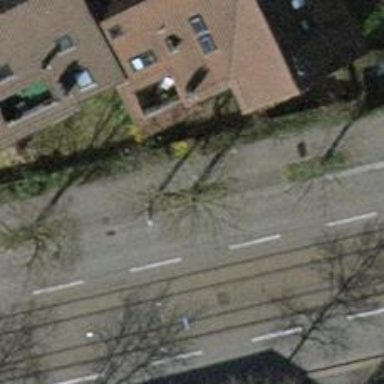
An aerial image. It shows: Avenue of trees.